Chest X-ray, PA view. Patient: 59 years old, sex F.
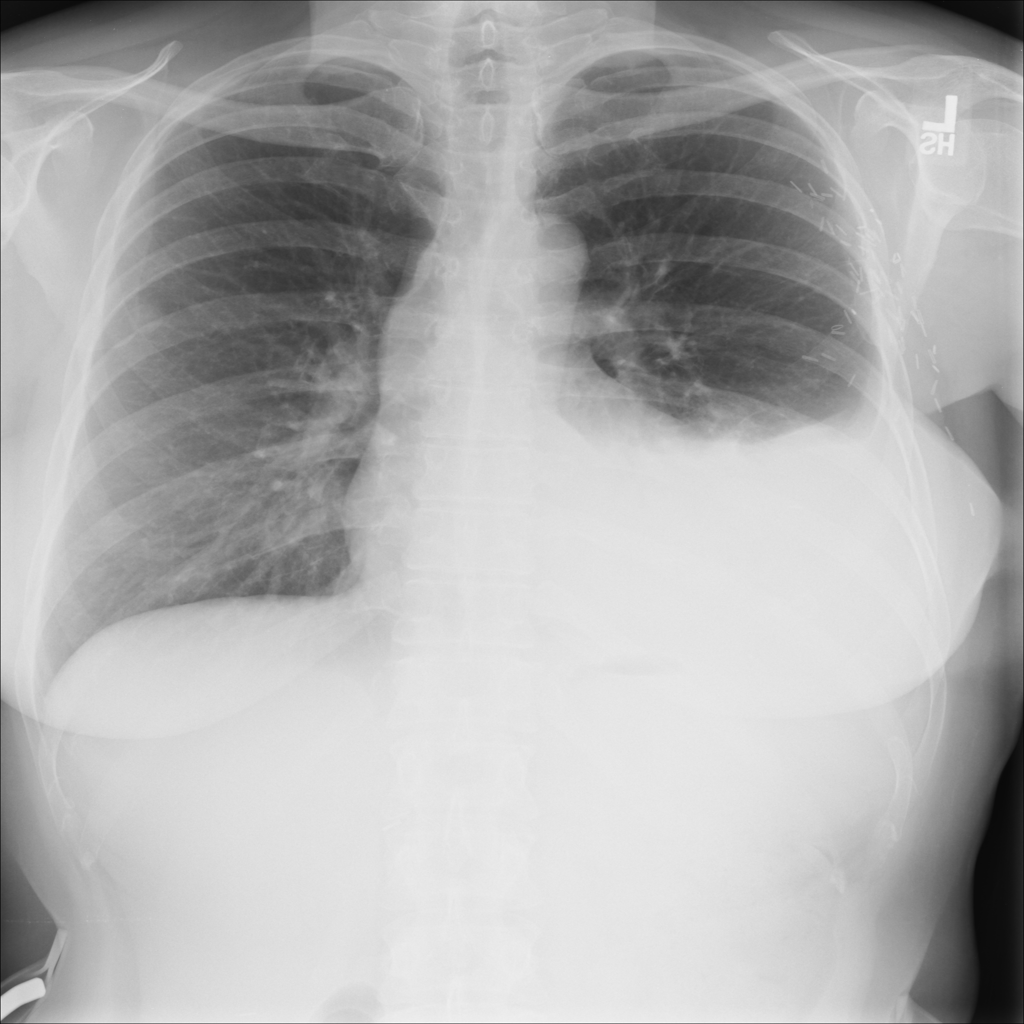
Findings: Effusion